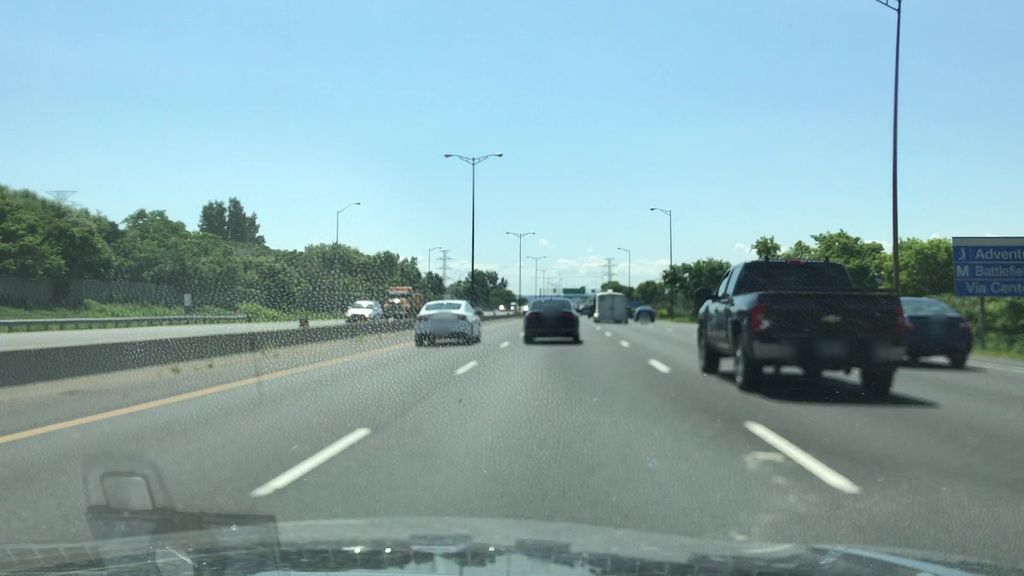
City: hamilton